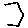
Label: hexagon